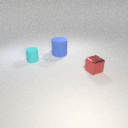
small red metal cube in front of small cyan rubber cylinder